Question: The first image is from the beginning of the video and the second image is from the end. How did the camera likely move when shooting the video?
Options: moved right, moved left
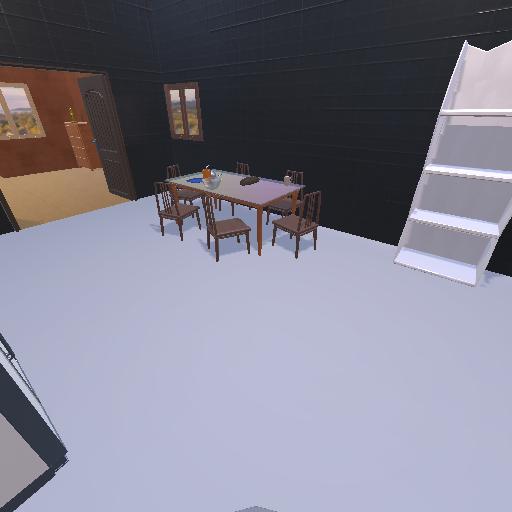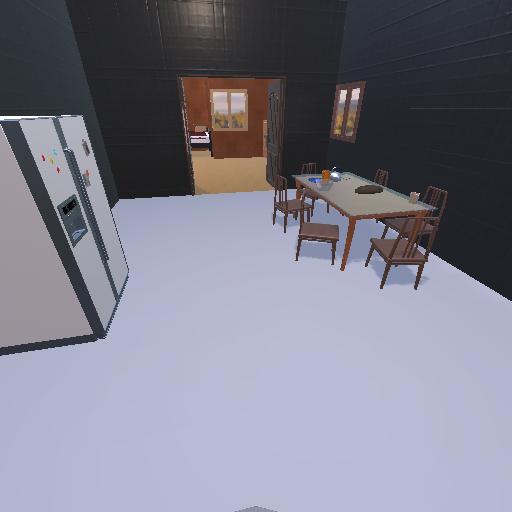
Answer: moved right